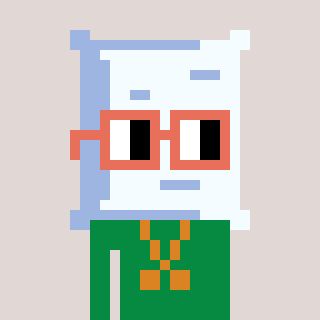
a pixel art character with square orange glasses, a pillow-shaped head and a green-colored body on a warm background